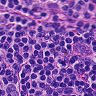
Metastatic tissue present: no